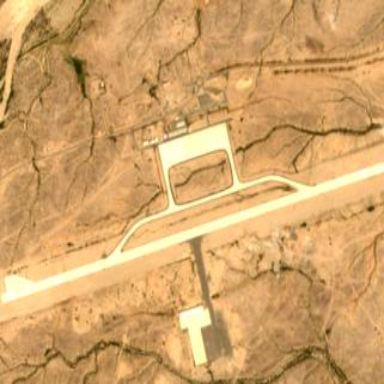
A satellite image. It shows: Runway in airport area.